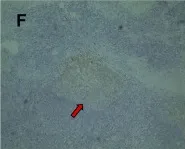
CD10. IHCx40).
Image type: pathology (immunostaining)